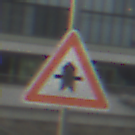
Verkehrszeichen: Vorfahrt
Umgebung: Outdoor, Urban
Tageszeit: SunriseSunset
Wetter: PartlyCloudy
Licht: Natural
Jahreszeit: NotSpecified
Kontrast: LowContrast